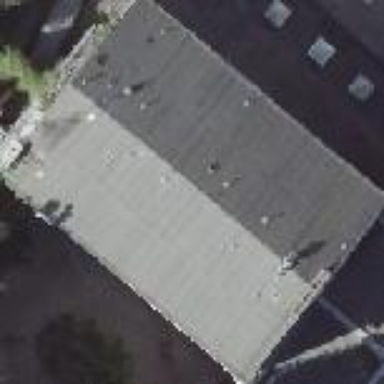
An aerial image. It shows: Flat roof building with grey roof.